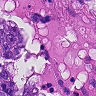
Metastatic tissue present: yes